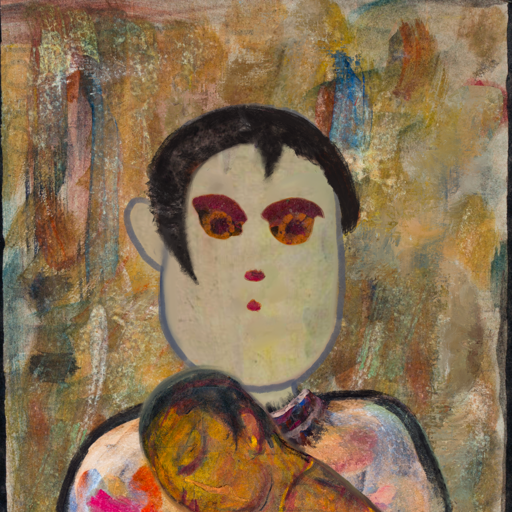
Background: Pipe, Head And Neck Front: Hill_Girl, Face Front: Doll, Bust: Childish, Hair Front: Roy_Bahadur, Head Accessory: Blank, Second Necklace: Blank, Necklace: Hypocrite_1, Baby: GypsyMother_Baby